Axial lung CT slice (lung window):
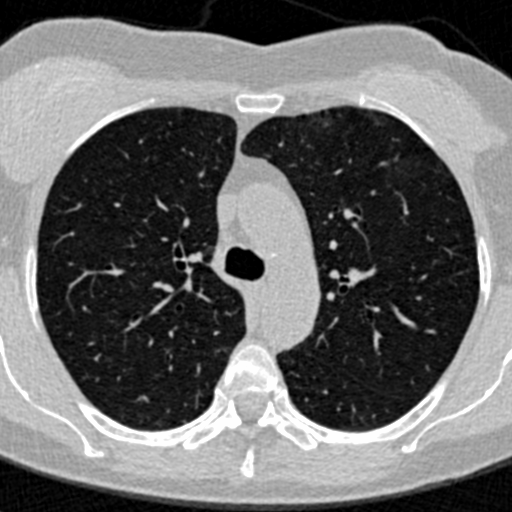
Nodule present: no